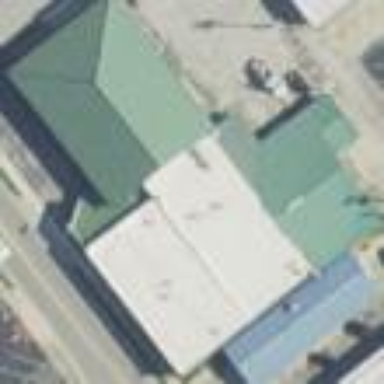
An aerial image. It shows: Building.